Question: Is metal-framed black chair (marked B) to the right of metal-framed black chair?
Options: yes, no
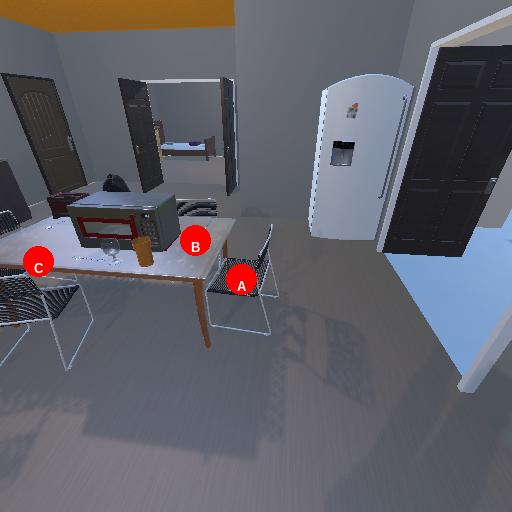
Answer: yes